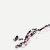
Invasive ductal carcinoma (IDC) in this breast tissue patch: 0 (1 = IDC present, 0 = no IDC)